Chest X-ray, PA view. Patient: 48 years old, sex M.
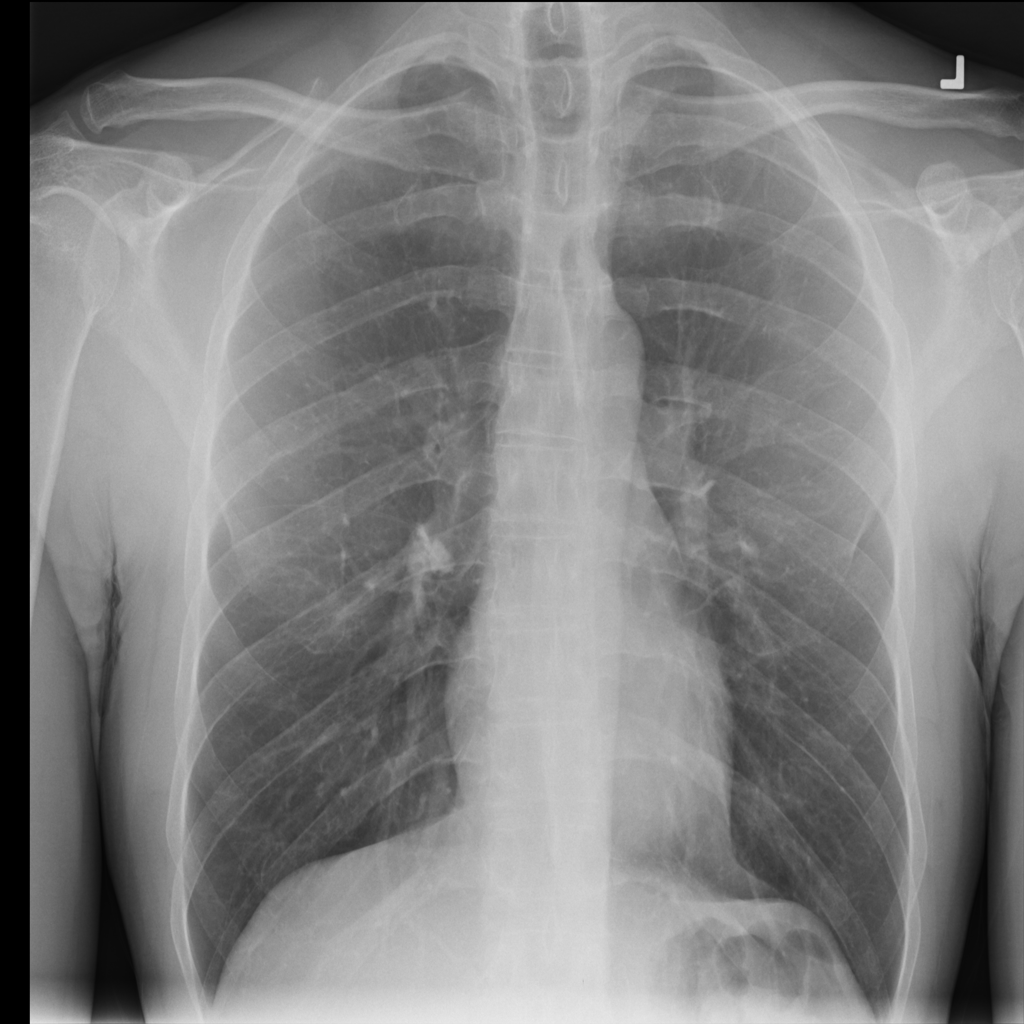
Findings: No Finding